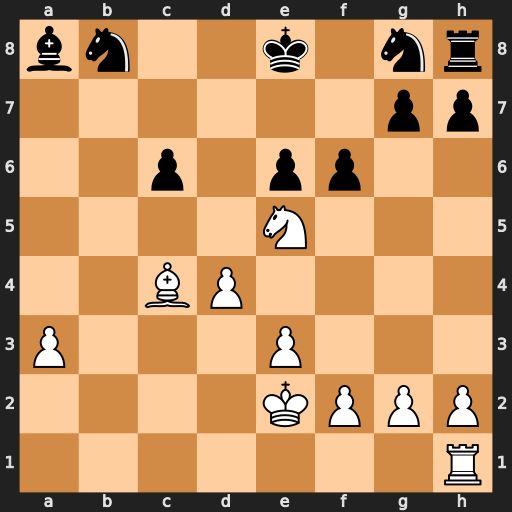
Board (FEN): bn2k1nr/6pp/2p1pp2/4N3/2BP4/P3P3/4KPPP/7R
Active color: w
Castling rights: k
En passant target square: -
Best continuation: Rb1 Nd7 Nxd7 Kxd7 Rb8